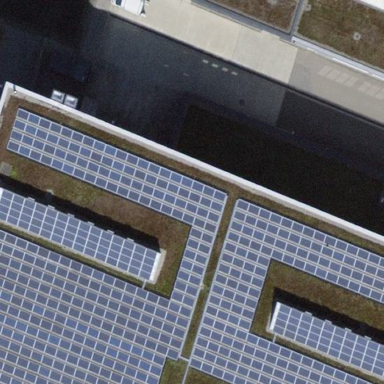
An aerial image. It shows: Solar power generator.